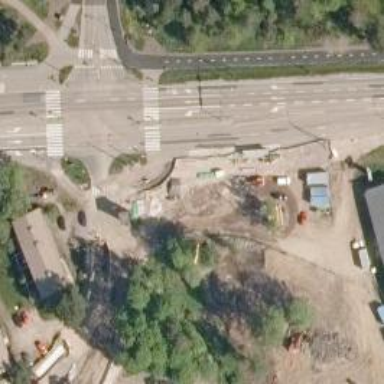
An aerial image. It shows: Asphalt cycleway with crossing.